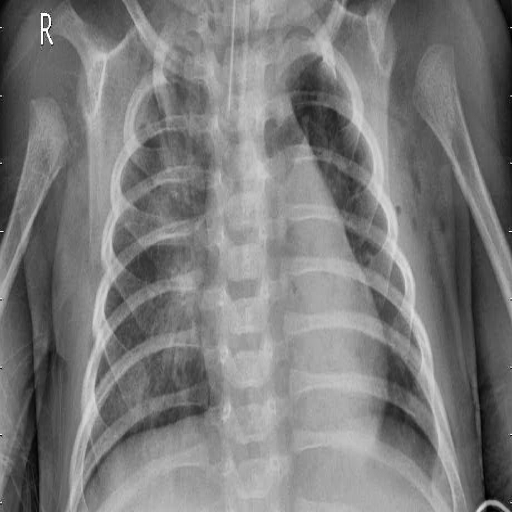
Finding: PNEUMONIA